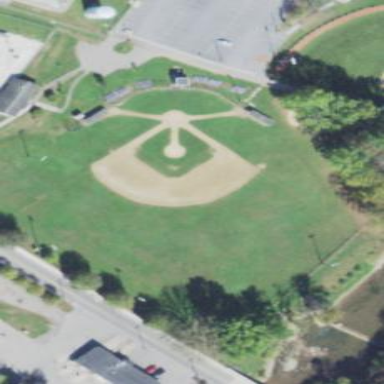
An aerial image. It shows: Baseball pitch for leisure land.